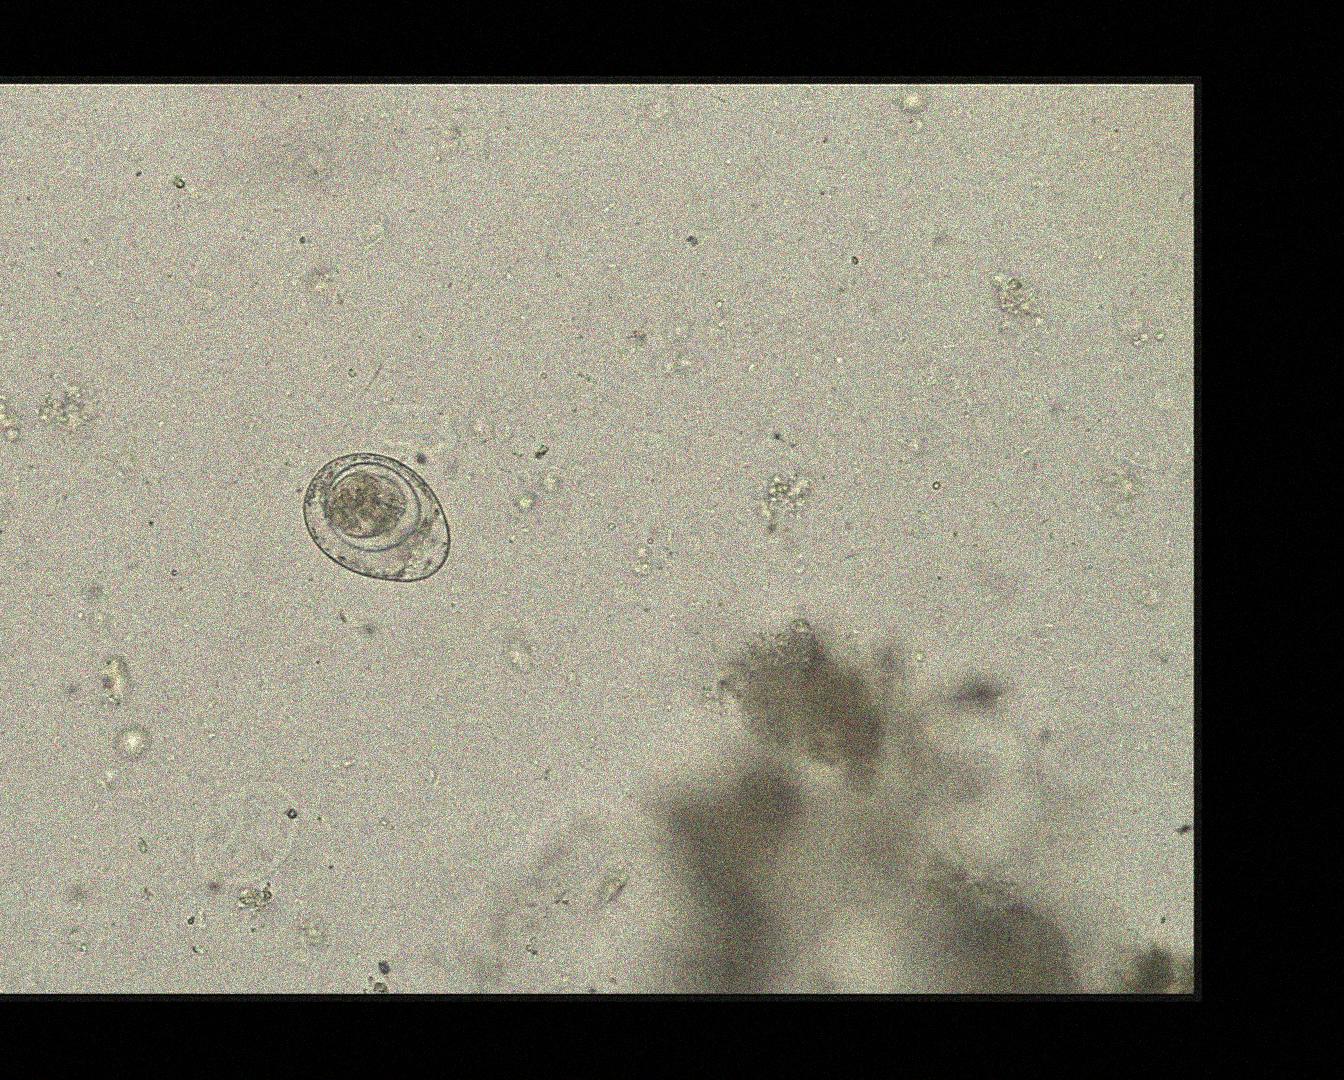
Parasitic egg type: Hymenolepis nana